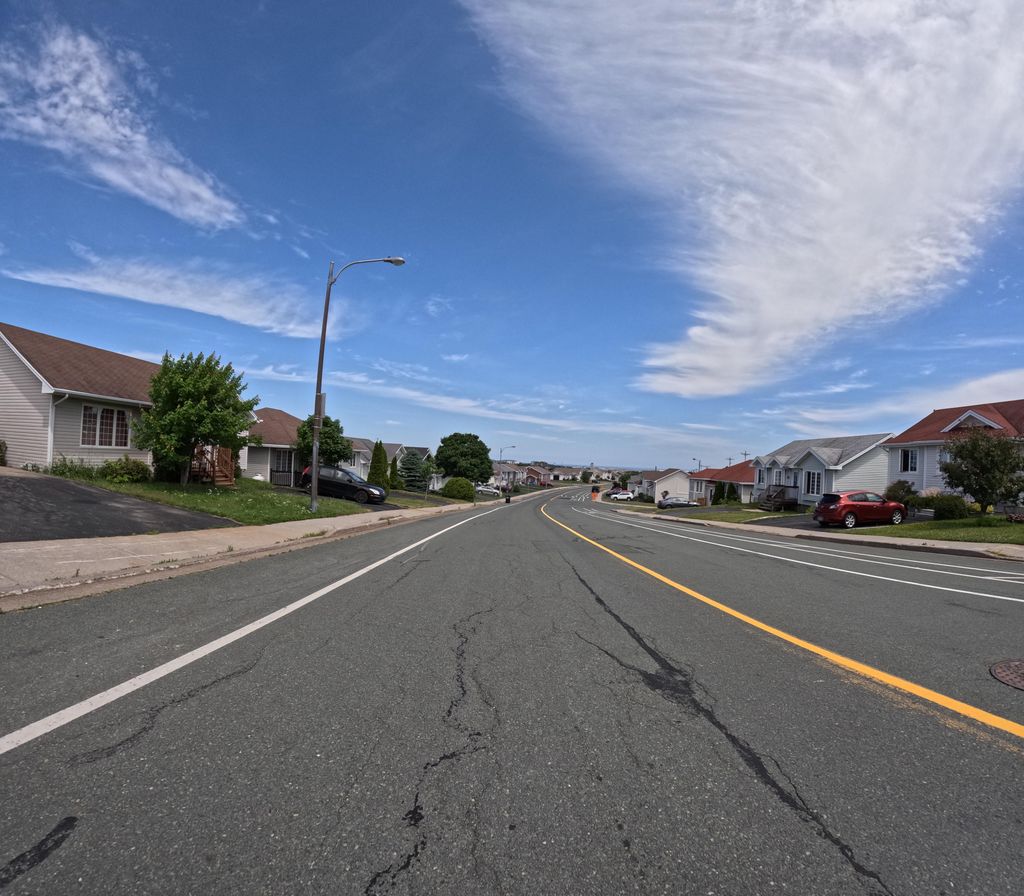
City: st_johns